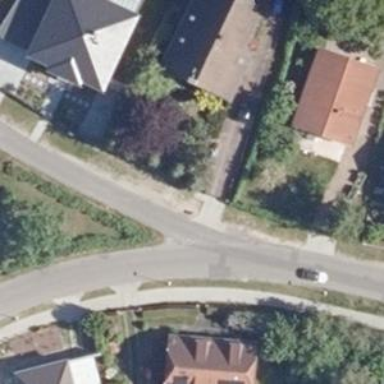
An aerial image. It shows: Asphalt road in residential area.